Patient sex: M
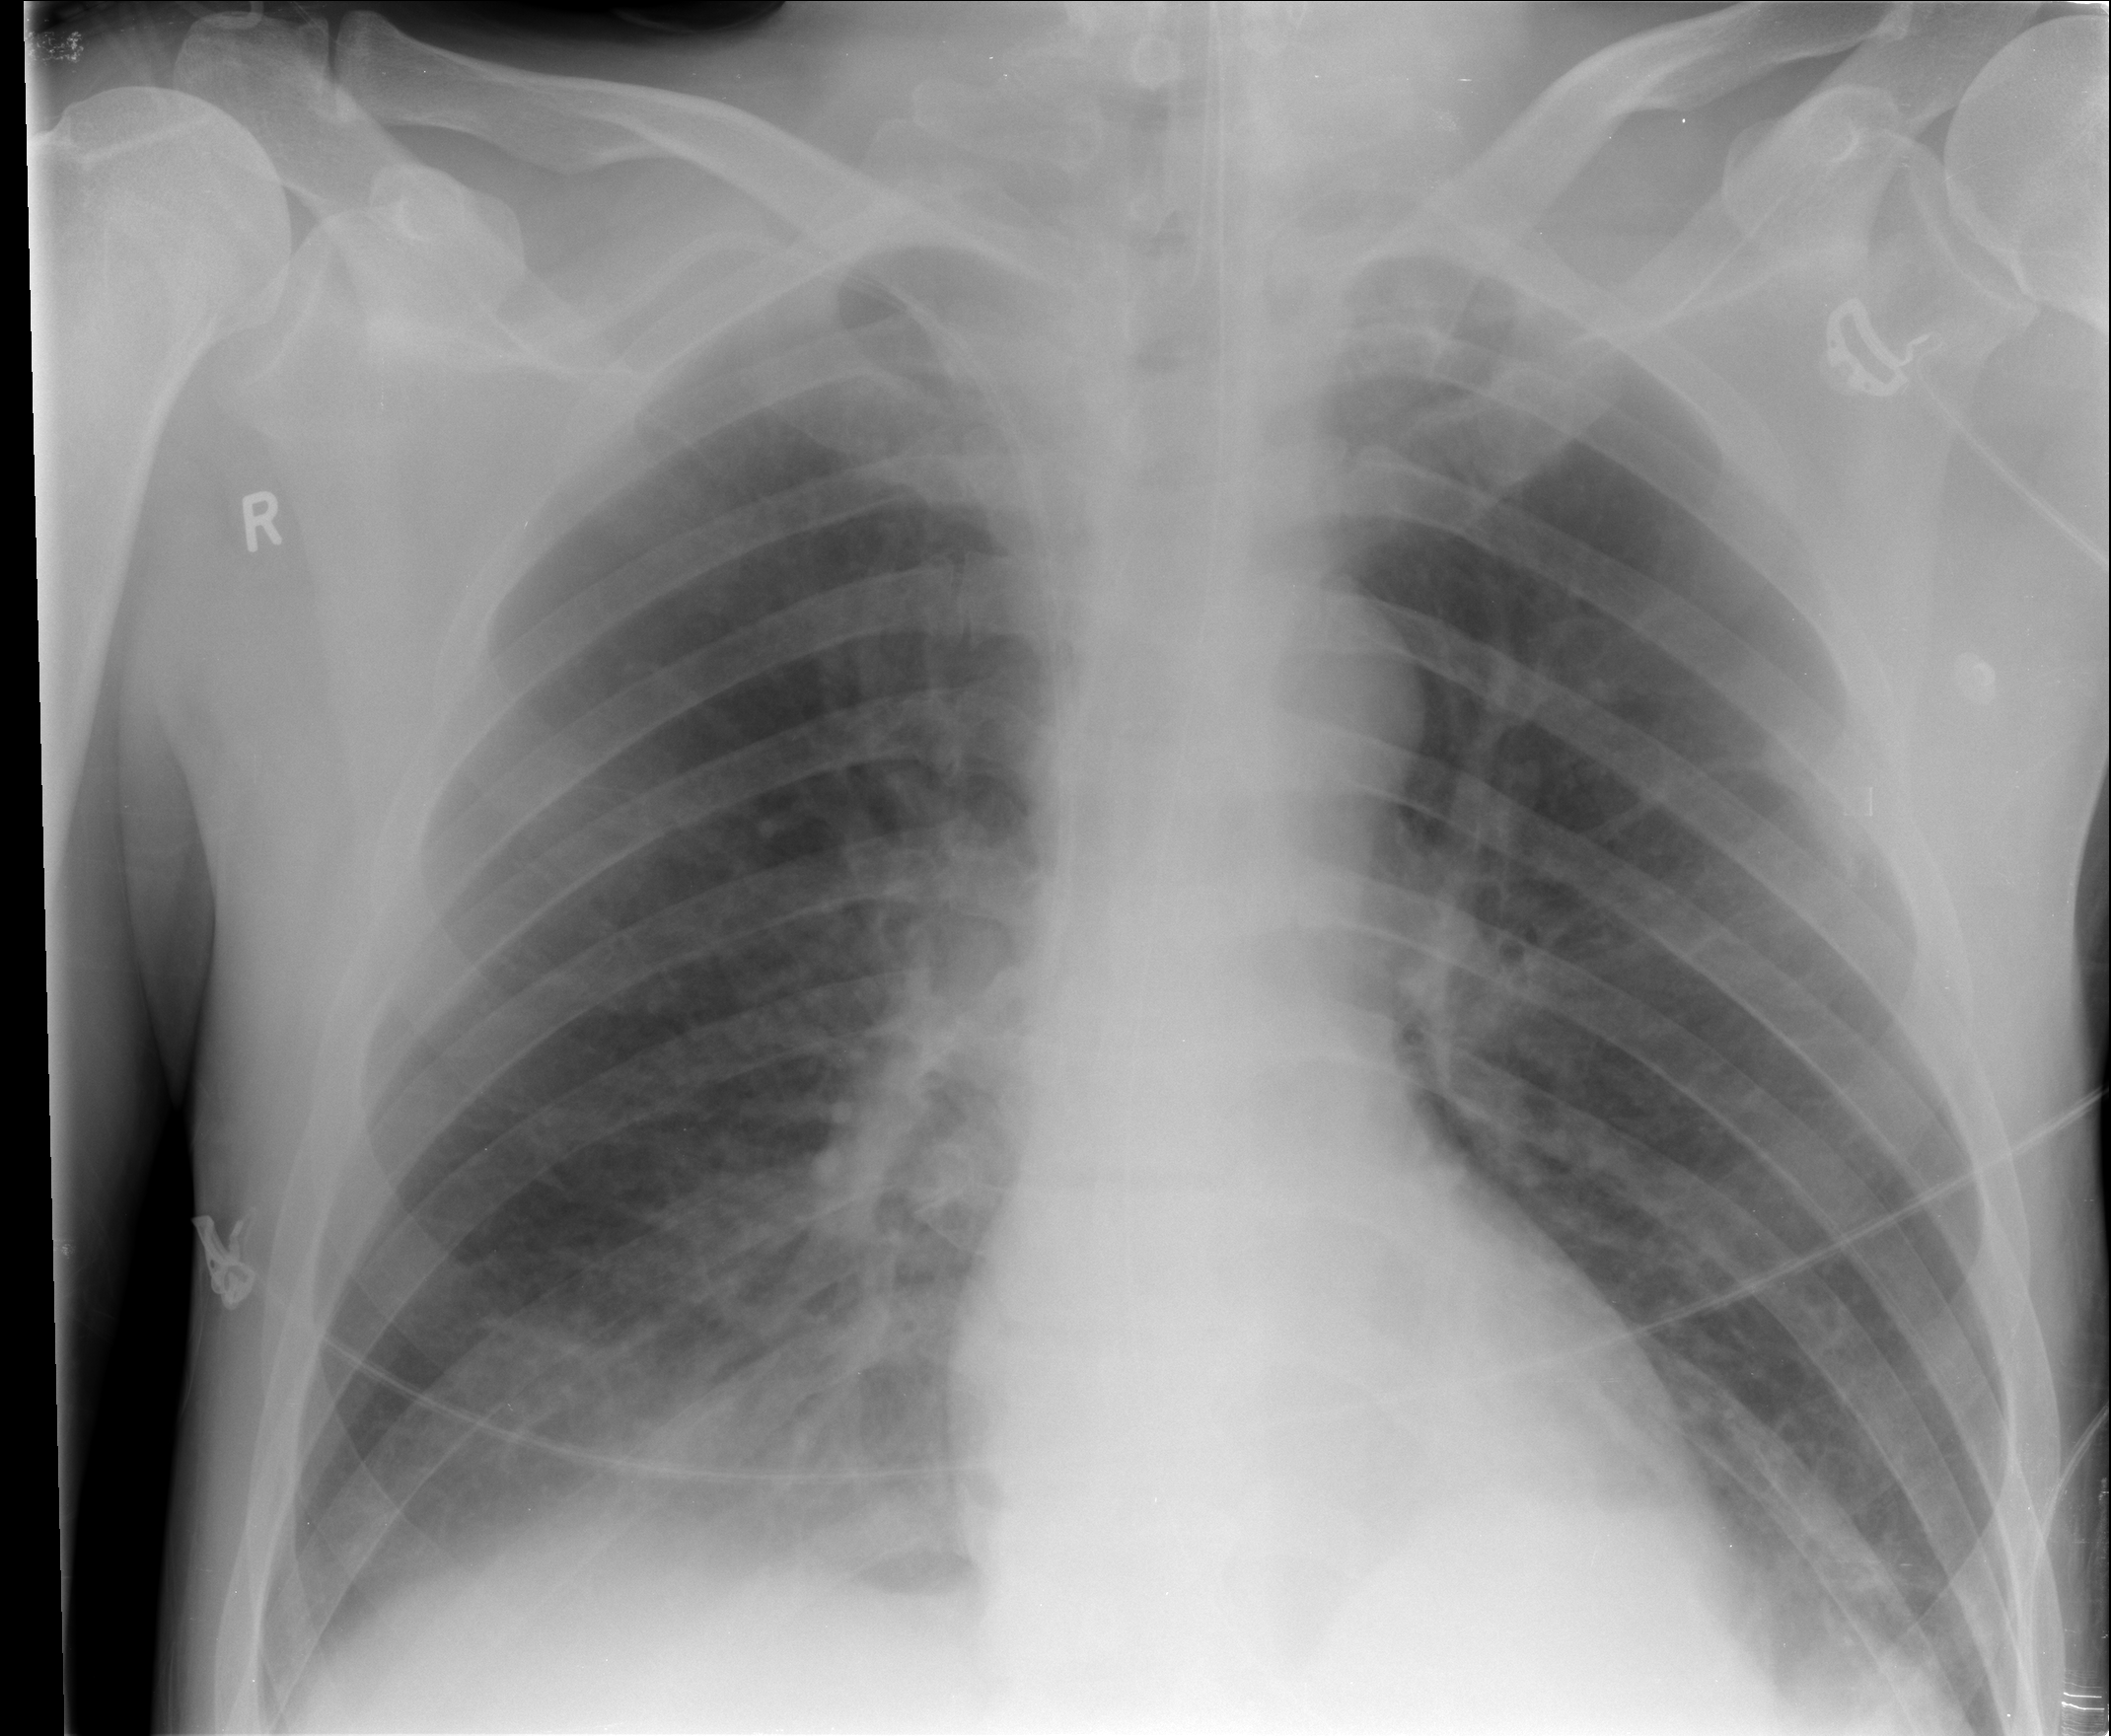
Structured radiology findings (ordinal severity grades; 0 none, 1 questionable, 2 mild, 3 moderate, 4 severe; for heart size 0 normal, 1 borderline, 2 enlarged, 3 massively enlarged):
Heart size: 0
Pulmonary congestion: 0
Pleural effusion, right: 1
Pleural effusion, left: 0
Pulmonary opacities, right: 0
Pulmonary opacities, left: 0
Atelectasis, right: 2
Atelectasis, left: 2